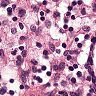
Metastatic tissue present: no